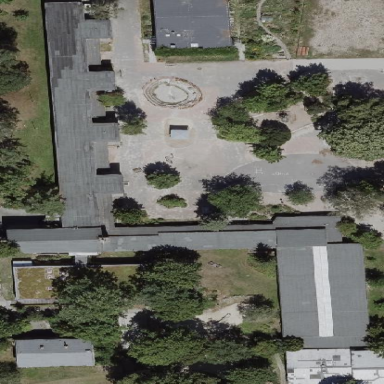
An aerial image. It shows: School building with school amenities.